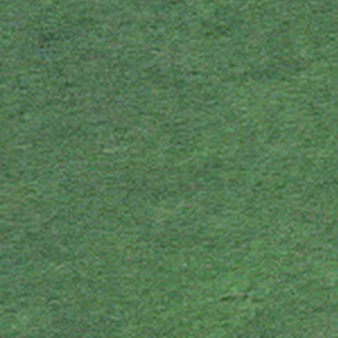
Label: other